Interaction volume radius: 5 \u00c5
Interaction volume height: 30 \u00c5
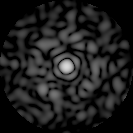
Disorder parameter: 0.8278